Field crop: maize
Growth stage: 2
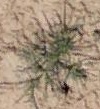
Species: salsola